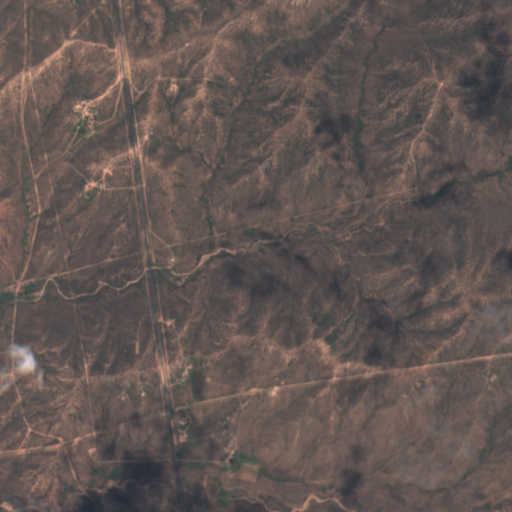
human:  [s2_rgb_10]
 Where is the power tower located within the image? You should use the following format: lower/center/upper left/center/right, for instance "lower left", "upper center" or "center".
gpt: The power tower is located in the upper left of the image.
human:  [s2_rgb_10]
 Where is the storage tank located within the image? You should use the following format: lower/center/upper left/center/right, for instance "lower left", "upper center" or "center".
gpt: The storage tank is located in the center of the image.
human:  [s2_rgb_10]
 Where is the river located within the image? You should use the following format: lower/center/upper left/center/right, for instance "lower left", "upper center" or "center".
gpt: The river is located in the right of the image.
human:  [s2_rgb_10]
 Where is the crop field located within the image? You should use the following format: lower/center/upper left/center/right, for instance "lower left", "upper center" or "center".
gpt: There is no crop field in the image.